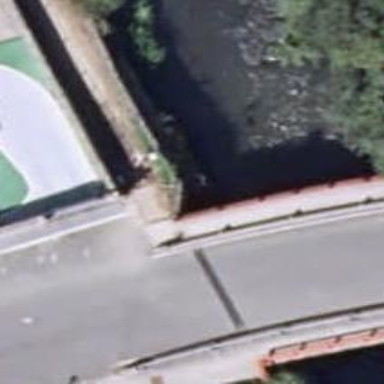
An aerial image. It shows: Block barrier.